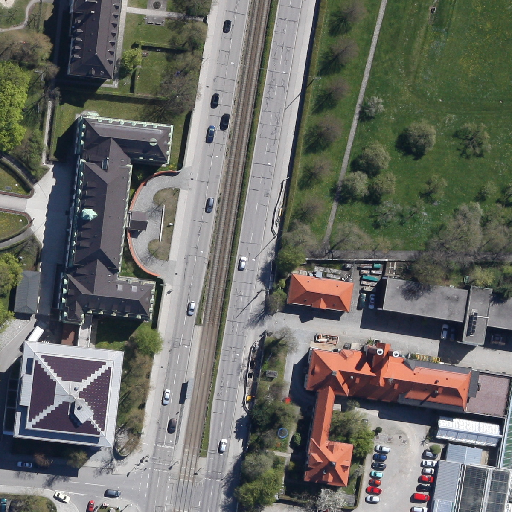
Referring expression: light-duty vehicle in the parking area